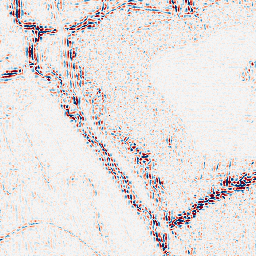
Category: wavelet
Decomposition family: wavelet_dwt
Decomposition parameters: wavelet: coif2
level: 2
Upsampling method: sinc_hamming
Upsampling parameters: scale: 8
kernel_size: 16
Upsampling scale: 8